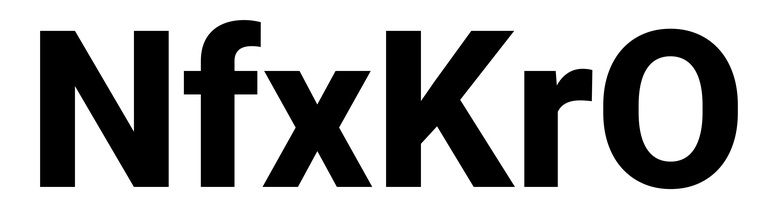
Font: Roboto_ExtraBold